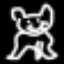
Label: frog